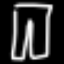
Label: pants